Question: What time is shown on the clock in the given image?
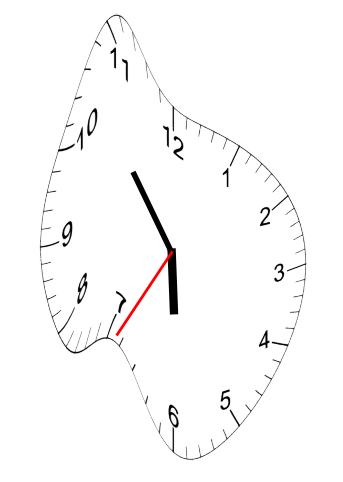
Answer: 05:53:35